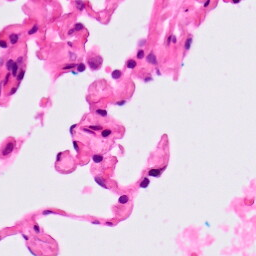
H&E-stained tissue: Lung